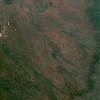
Label: land